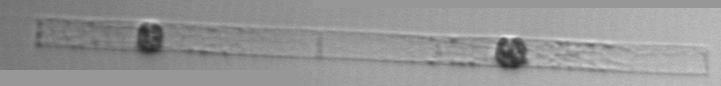
Label: Dactyliosolen_blavyanus